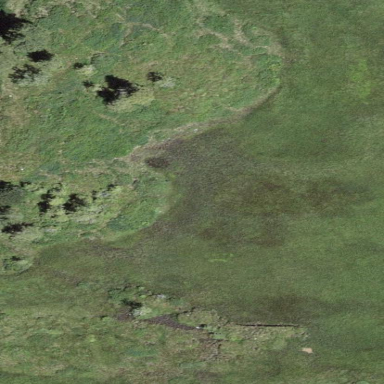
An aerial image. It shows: Wetland area.